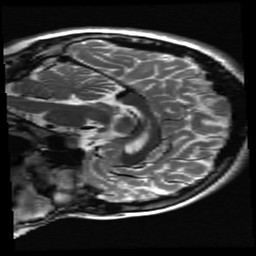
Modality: T2w
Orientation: sagittal
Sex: female
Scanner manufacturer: ge
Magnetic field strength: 3 T
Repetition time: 5 s
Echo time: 0.1015 s